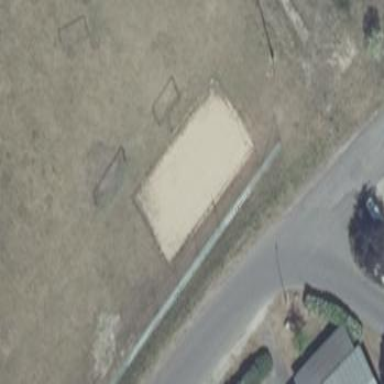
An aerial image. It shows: Volleyball pitch for leisure and sports.